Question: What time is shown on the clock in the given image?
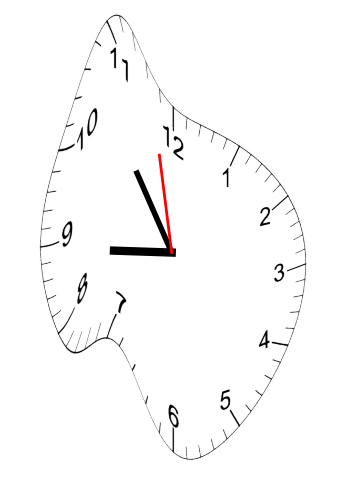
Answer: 08:53:58